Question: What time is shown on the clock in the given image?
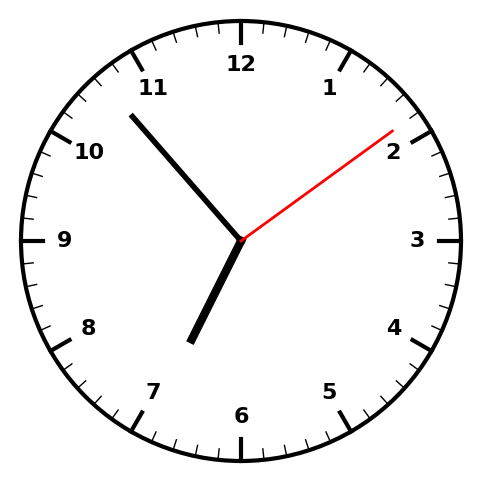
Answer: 06:53:09